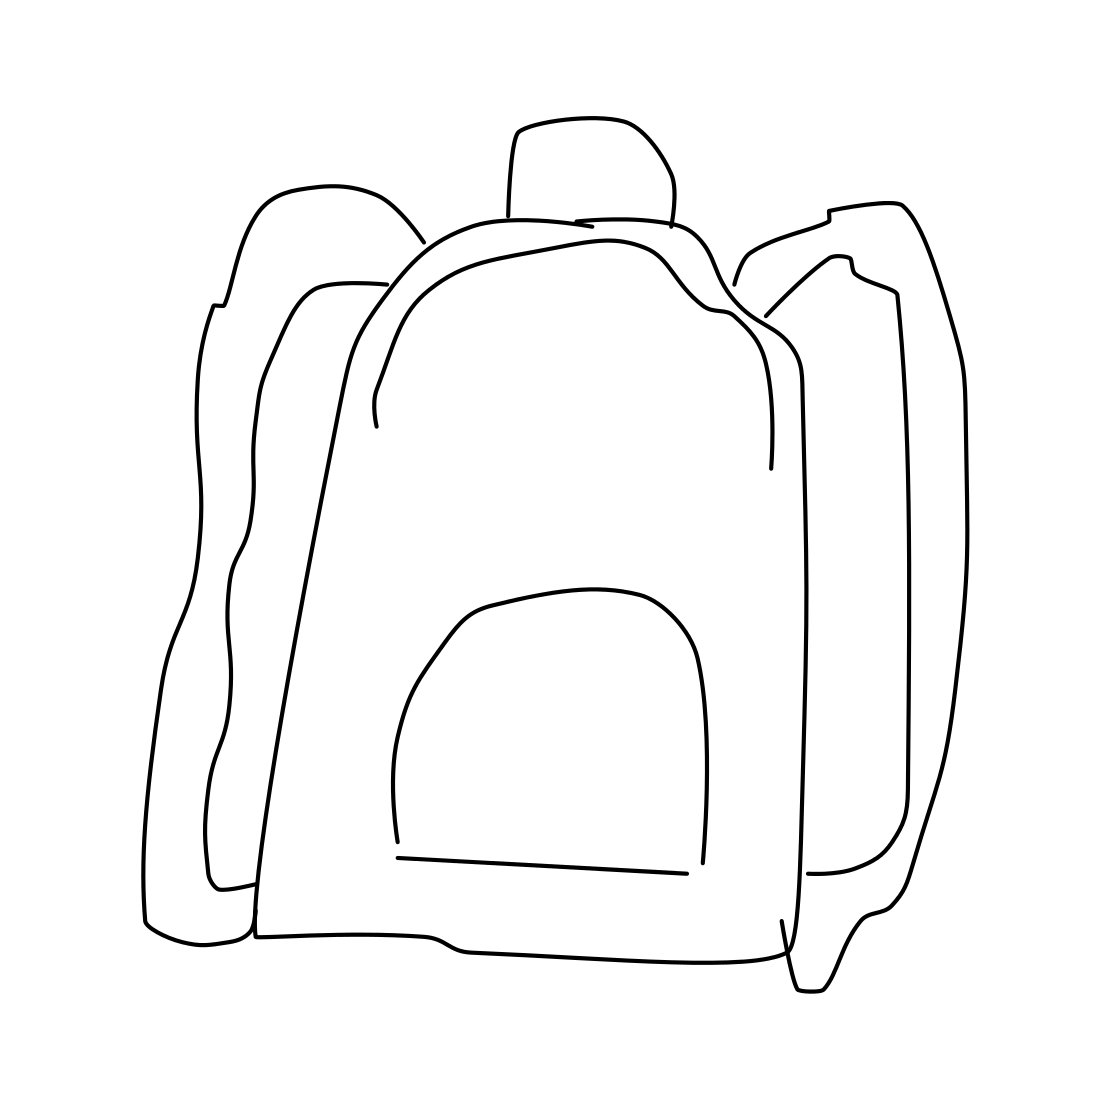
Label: backpack